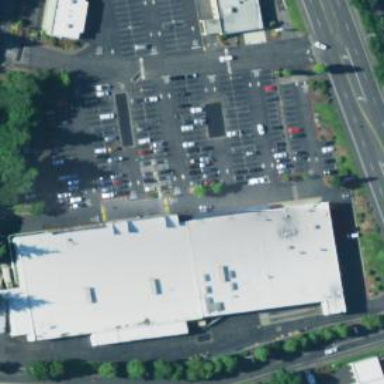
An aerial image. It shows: Building that houses supermarket.